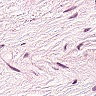
Metastatic tissue present: no